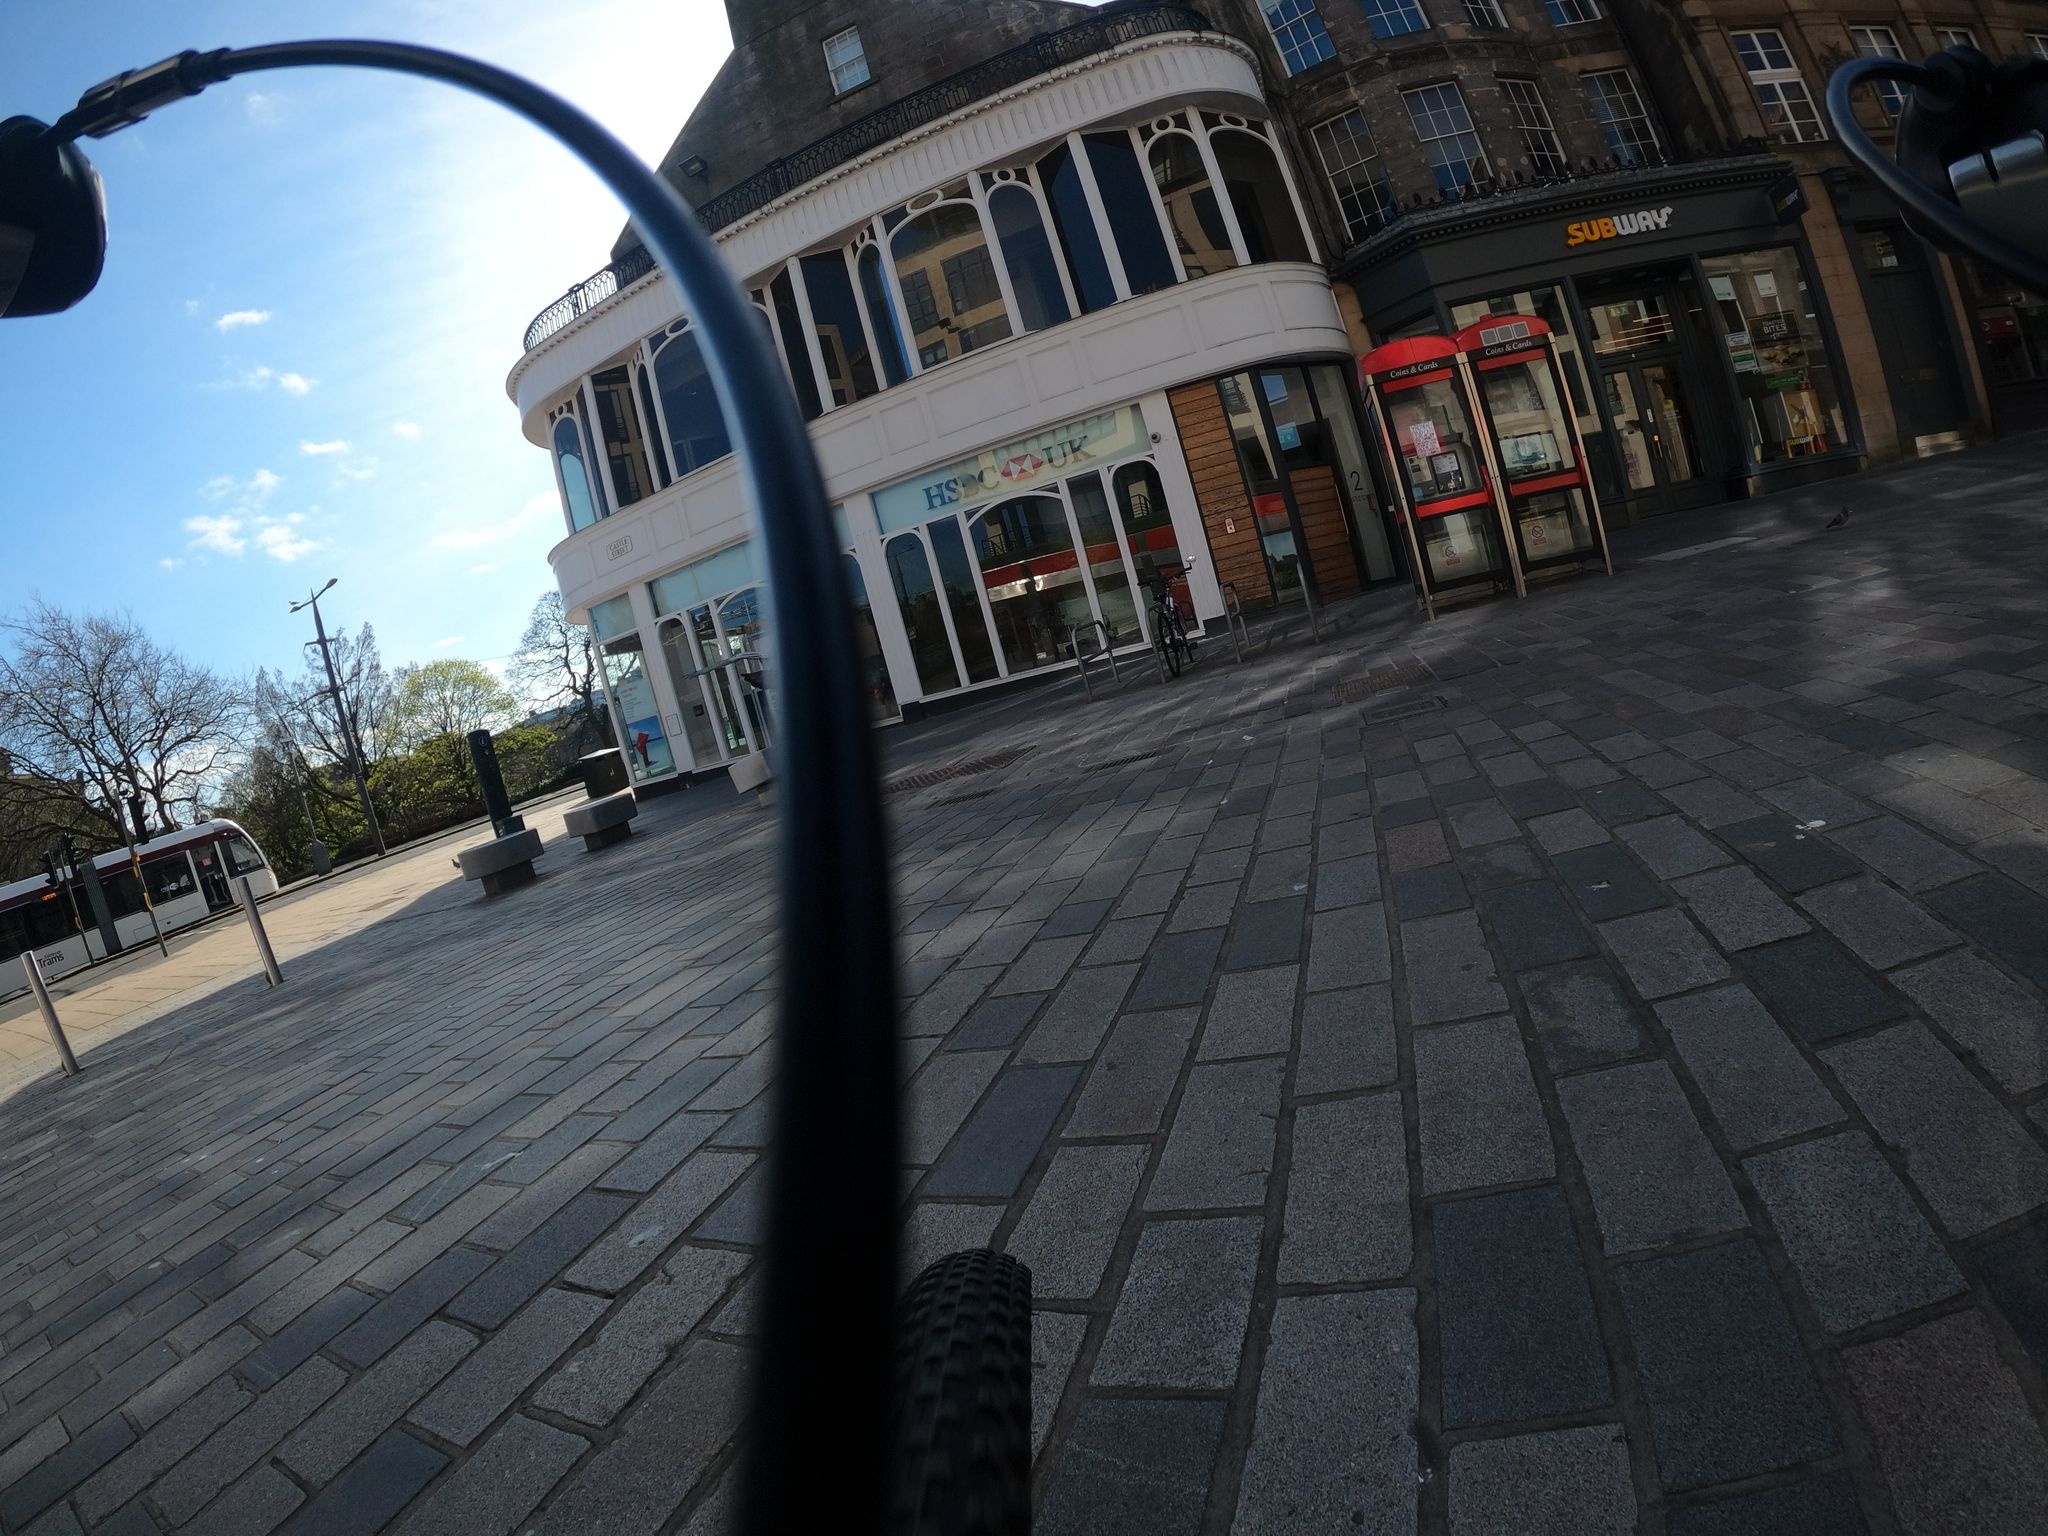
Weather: clear
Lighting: day
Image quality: good
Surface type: walking surface
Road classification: pedestrian, unclassified
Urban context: urban centre
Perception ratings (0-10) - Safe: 6.2, Lively: 8.42, Beautiful: 4.86, Boring: 2.76, Depressing: 4.46, Wealthy: 3.81